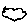
Label: cloud